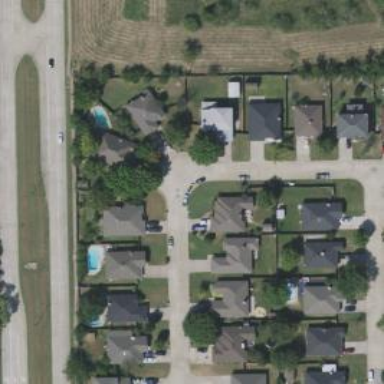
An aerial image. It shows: Residential road.